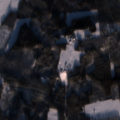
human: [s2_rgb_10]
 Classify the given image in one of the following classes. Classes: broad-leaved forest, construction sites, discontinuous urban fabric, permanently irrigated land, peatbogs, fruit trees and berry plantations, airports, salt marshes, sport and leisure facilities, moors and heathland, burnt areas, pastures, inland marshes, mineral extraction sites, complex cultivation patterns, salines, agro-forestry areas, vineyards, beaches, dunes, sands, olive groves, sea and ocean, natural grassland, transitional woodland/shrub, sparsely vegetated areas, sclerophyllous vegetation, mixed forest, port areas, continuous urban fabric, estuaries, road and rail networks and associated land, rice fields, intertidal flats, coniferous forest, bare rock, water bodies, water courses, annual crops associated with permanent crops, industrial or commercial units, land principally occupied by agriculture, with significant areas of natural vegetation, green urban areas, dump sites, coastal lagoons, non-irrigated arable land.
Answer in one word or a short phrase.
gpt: non-irrigated arable land, coniferous forest, mixed forest, transitional woodland/shrub